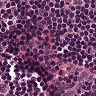
Metastatic tissue present: no